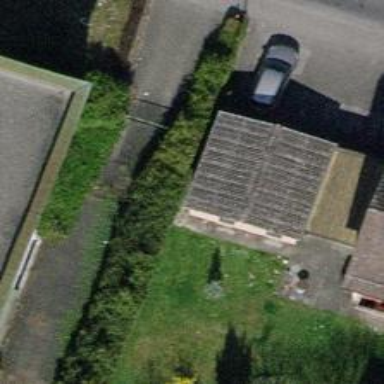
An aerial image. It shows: Group of garages.